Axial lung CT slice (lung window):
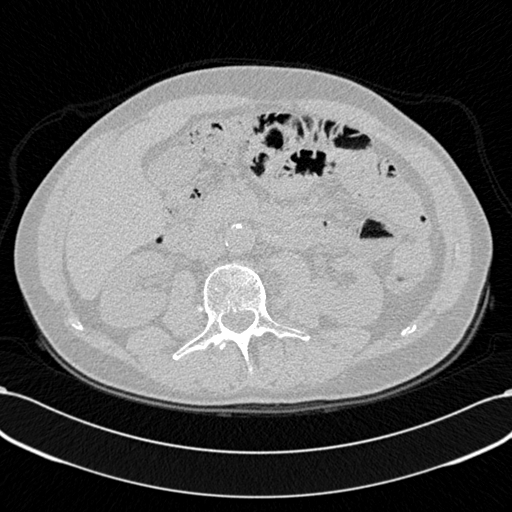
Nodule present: no